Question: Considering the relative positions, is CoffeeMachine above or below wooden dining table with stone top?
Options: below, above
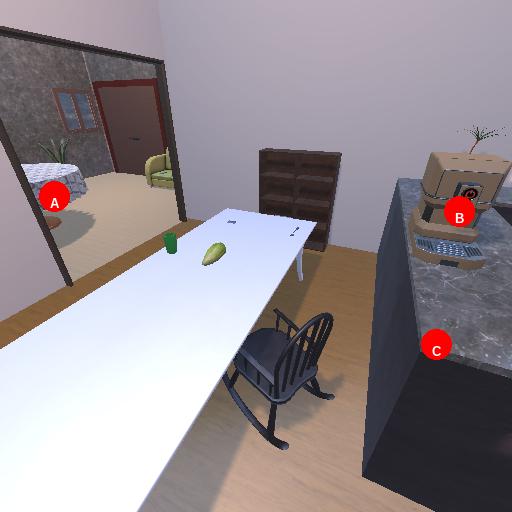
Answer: below